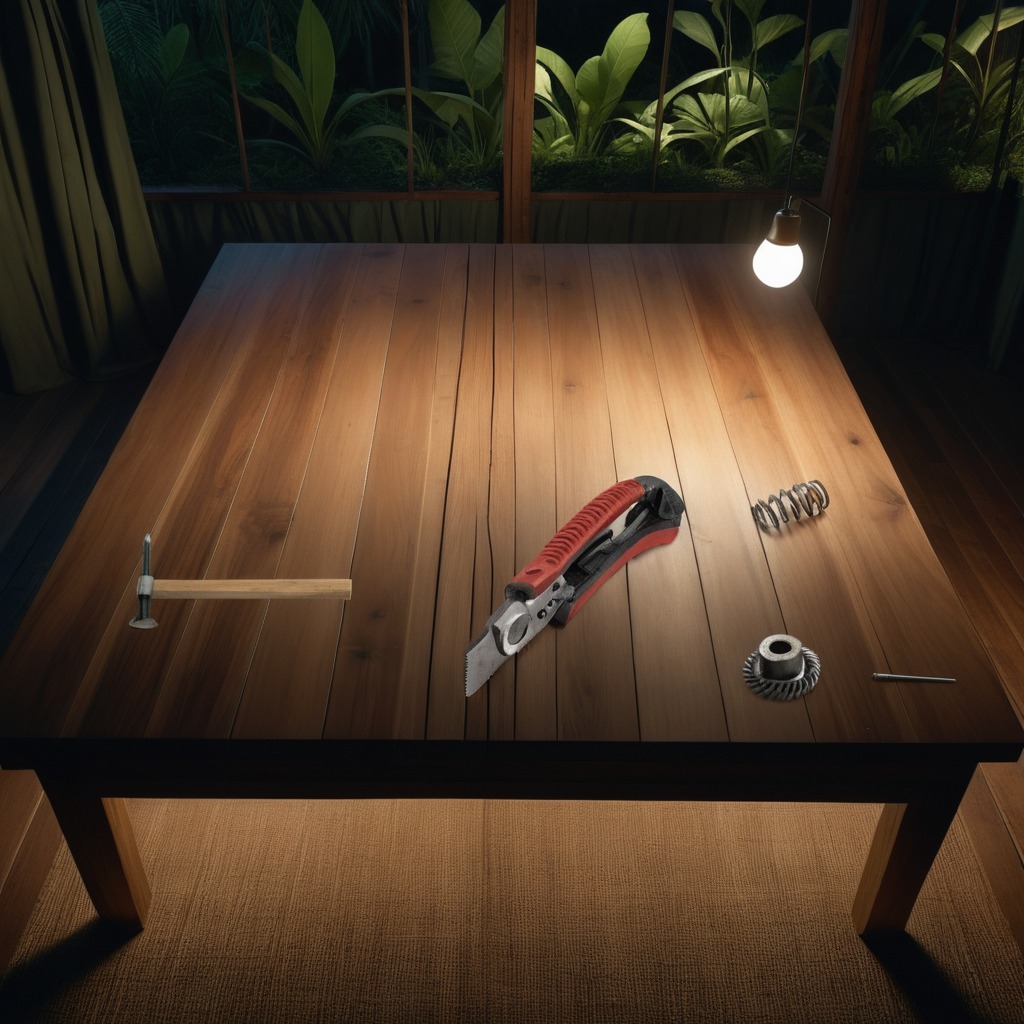
A steel gear with teeth, a utility knife, a hammer, an iron nail, and a coiled metal spring are lying on the wooden table.